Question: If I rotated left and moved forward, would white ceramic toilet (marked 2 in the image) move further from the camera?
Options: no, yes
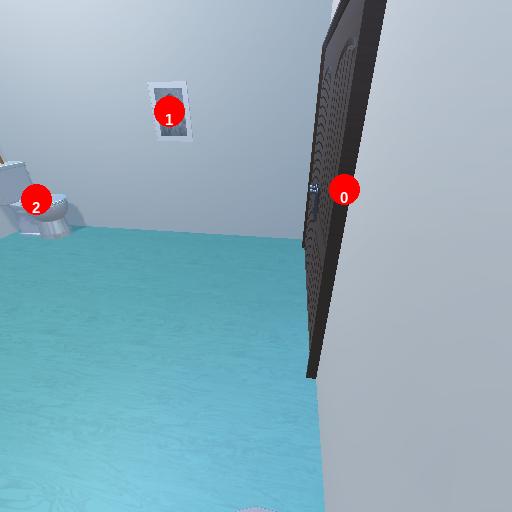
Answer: no